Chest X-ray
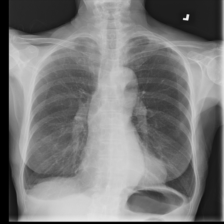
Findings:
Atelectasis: negative
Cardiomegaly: negative
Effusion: negative
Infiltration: negative
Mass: negative
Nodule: negative
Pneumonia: negative
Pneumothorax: negative
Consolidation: negative
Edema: negative
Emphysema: negative
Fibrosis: negative
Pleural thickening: negative
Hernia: negative